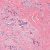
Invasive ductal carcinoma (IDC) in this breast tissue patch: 0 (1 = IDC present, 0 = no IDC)